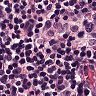
Metastatic tissue present: no